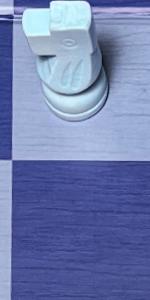
Label: Empty